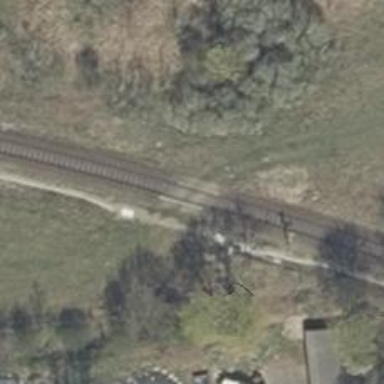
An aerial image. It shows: Railway level crossing.